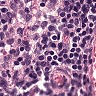
Metastatic tissue present: no